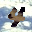
Label: 4